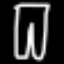
Label: pants